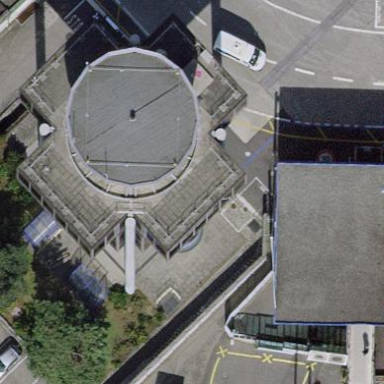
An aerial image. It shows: Tower building designed for aircraft control.